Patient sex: M
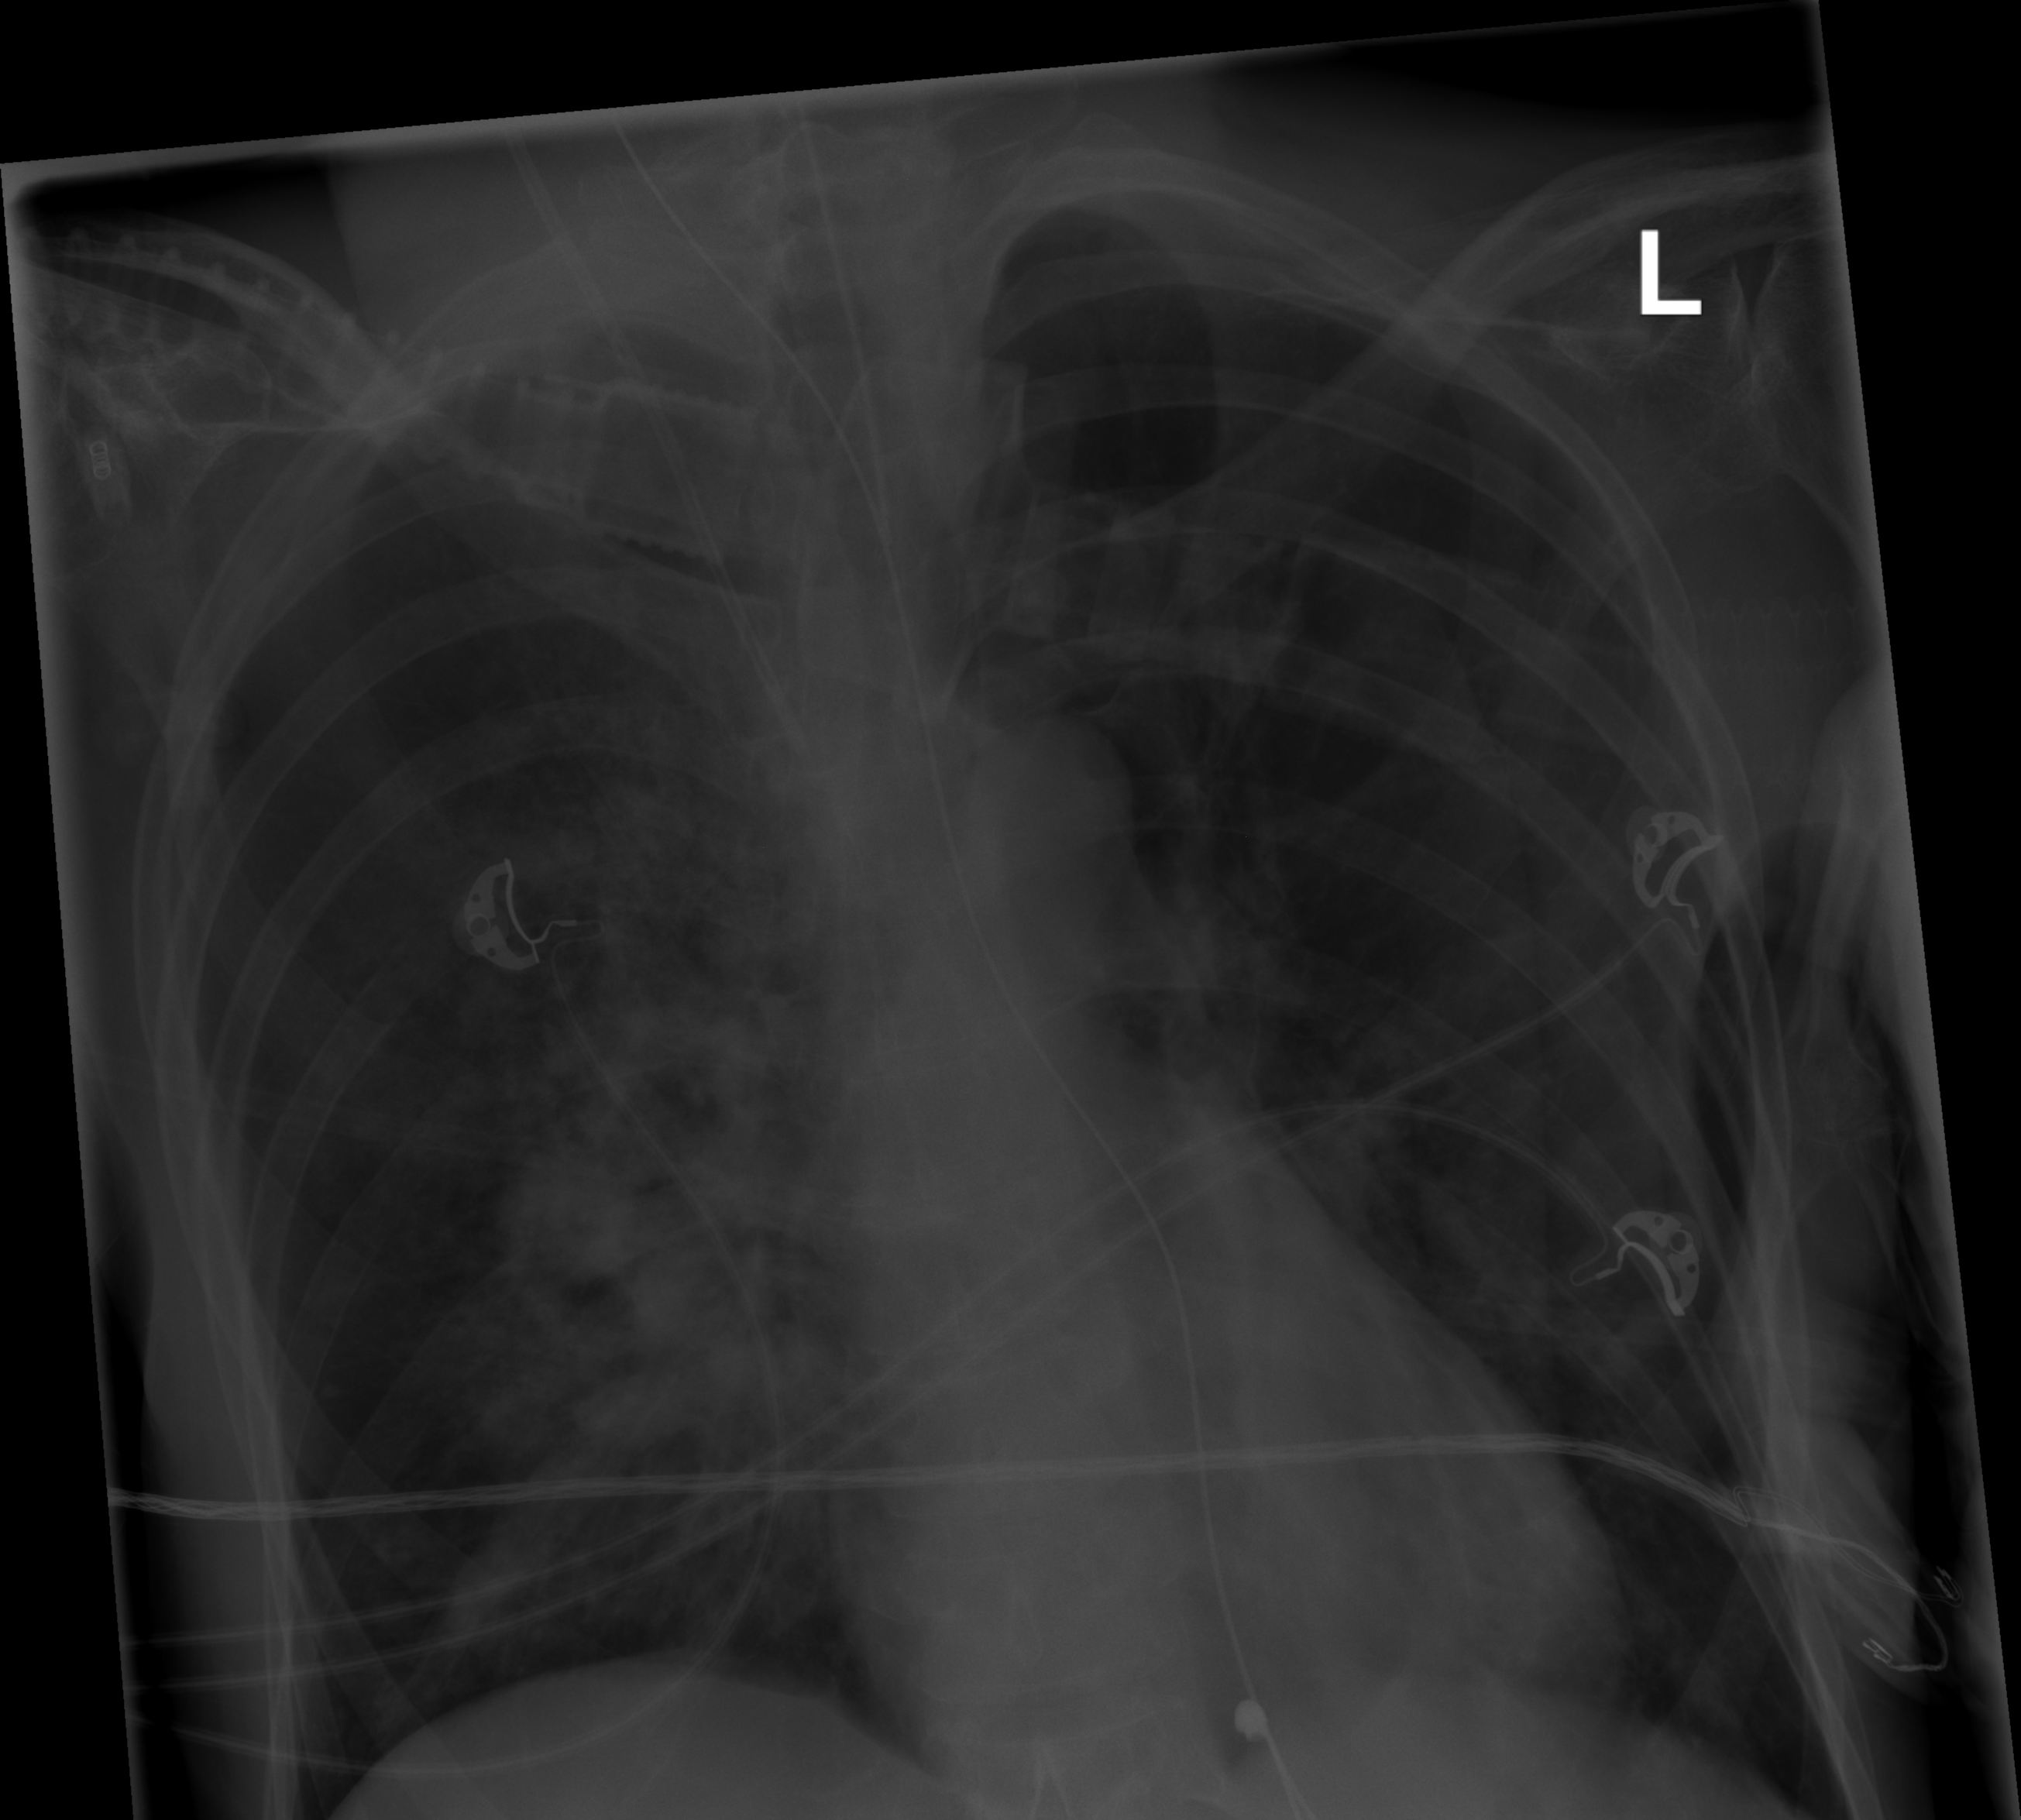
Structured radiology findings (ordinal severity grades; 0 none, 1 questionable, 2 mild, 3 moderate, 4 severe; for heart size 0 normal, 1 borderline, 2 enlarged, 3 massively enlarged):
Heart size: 0
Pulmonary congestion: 0
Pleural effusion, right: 0
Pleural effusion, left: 0
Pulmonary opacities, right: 3
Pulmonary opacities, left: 0
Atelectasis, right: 3
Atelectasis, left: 0